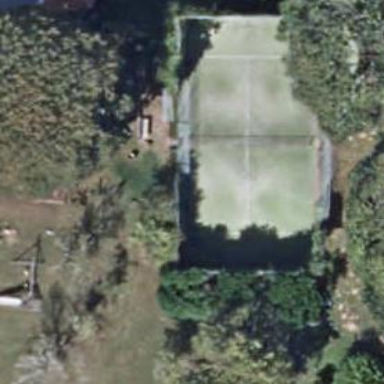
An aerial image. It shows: Tennis court on pitch.